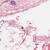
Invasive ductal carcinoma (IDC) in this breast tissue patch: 0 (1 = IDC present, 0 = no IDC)